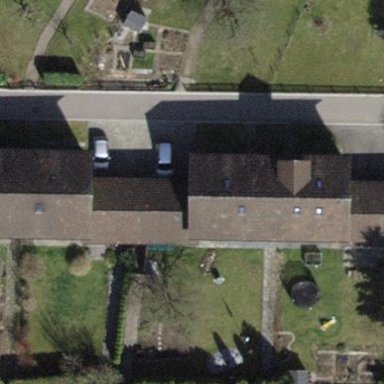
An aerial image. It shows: Terrace-style building with gabled roof.